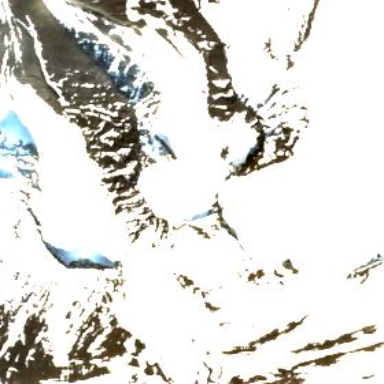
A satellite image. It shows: Majestic glacier in the distance.